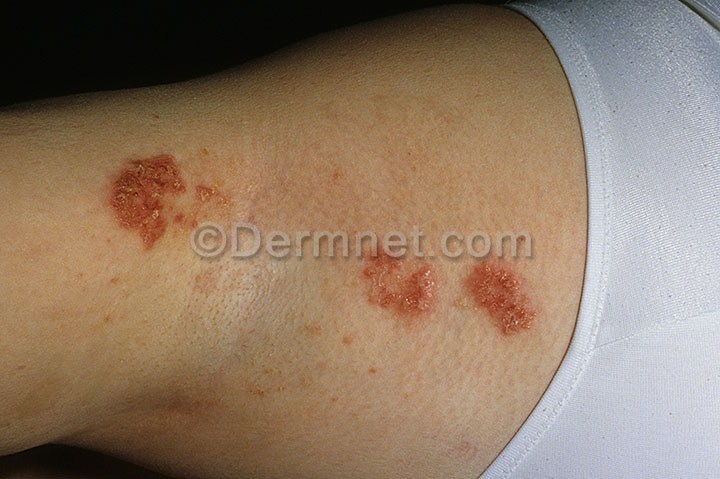
Disease: Bullous Disease Photos